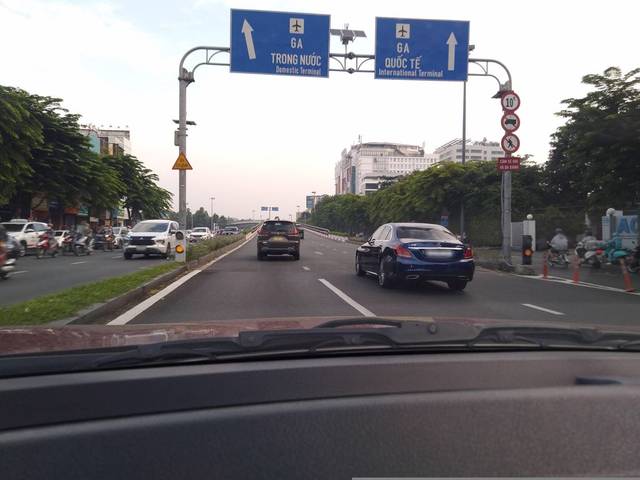
Region: Vietnam
Coordinates: 10.81, 106.665